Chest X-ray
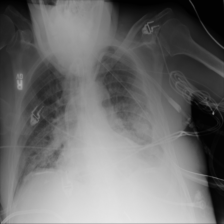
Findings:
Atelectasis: negative
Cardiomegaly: negative
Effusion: negative
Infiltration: positive
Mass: negative
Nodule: negative
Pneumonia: negative
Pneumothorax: negative
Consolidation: negative
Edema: negative
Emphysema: negative
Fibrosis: negative
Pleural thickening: negative
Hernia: negative